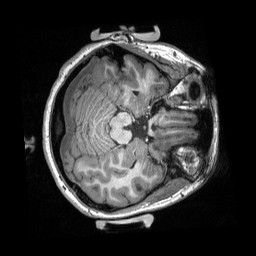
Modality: T1w
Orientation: axial
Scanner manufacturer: siemens
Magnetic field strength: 3 T
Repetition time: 2.3 s
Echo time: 0.00308 s